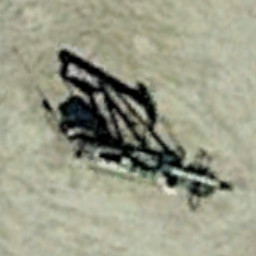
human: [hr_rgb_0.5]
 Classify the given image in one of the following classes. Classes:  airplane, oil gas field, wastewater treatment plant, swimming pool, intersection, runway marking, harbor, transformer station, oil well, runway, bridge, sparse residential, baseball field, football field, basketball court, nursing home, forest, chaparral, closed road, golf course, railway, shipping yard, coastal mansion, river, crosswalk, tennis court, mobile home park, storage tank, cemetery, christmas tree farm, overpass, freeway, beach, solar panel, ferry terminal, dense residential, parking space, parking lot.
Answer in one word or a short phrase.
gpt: oil well